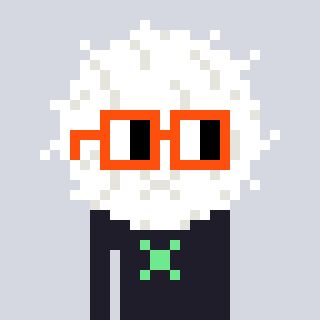
a pixel art character with square orange glasses, a cottonball-shaped head and a grayscale-colored body on a cool background